Field crop: tomato
Growth stage: 1
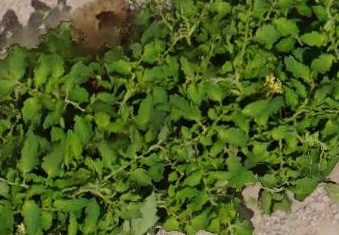
Species: tomato